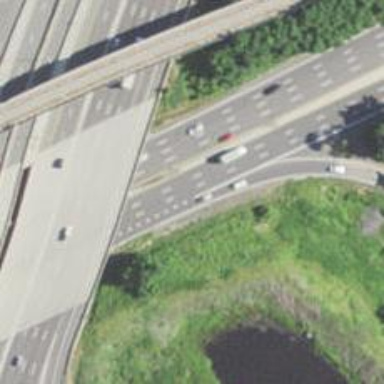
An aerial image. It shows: Motorway junction.